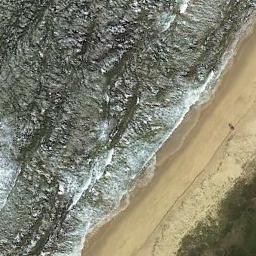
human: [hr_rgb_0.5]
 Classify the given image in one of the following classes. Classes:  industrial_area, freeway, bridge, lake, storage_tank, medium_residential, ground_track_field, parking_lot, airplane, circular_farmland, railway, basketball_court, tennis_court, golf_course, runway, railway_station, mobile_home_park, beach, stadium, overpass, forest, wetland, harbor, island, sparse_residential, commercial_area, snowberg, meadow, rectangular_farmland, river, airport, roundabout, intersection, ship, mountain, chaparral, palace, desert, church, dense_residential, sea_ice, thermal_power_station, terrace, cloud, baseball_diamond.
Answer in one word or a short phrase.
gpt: beach